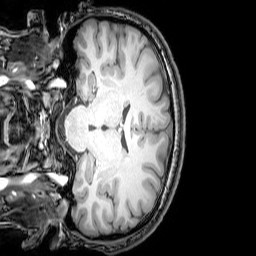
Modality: T1w
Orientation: coronal
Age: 23
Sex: male
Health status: healthy
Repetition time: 0.081 s
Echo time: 0.037 s